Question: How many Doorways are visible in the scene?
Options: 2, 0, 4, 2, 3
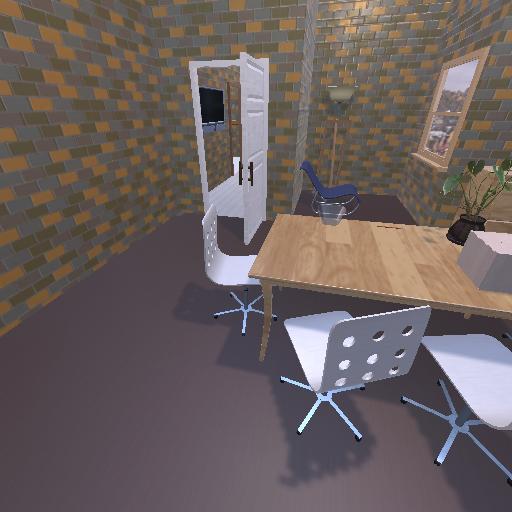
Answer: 2